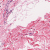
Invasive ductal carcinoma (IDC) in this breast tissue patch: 0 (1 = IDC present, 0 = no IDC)